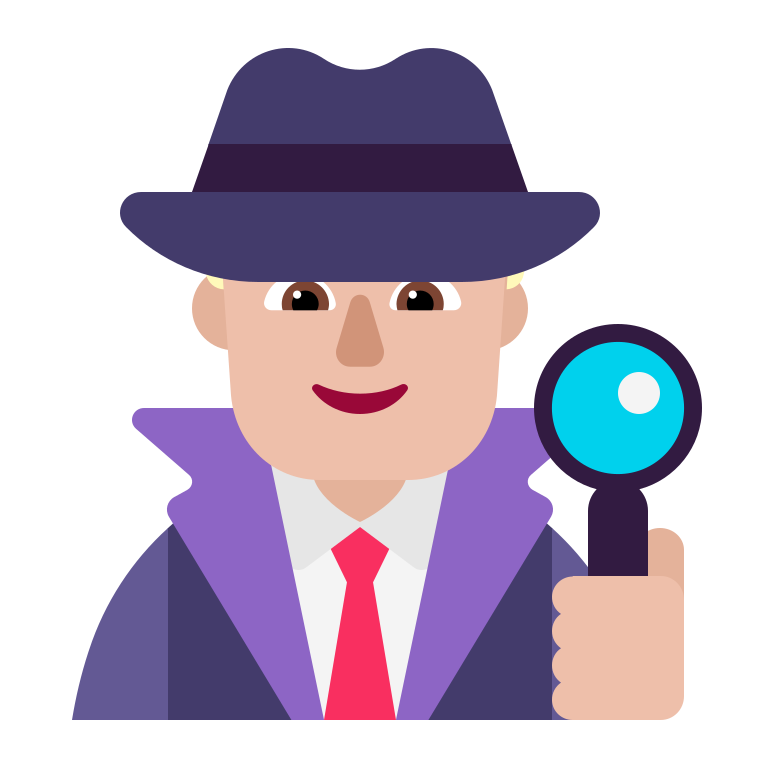
man detective flat  light